Field crop: maize
Growth stage: 2
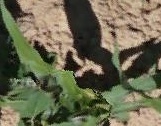
Species: maize